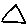
Label: triangle